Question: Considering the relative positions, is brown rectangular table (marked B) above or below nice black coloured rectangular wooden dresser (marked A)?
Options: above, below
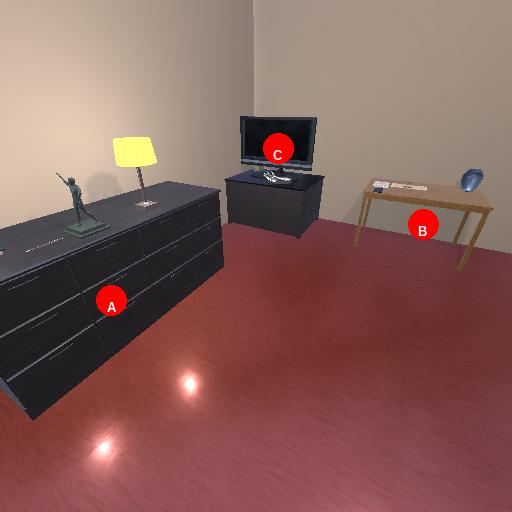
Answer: above